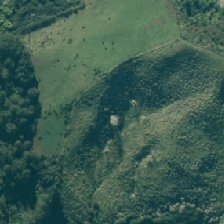
Land cover: manuka_kanuka